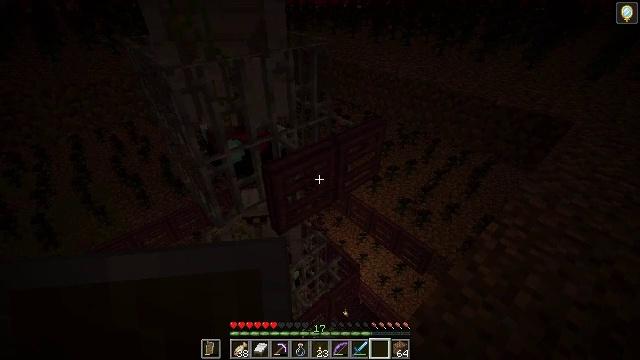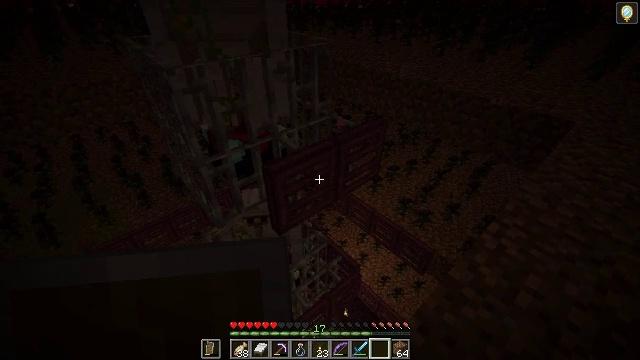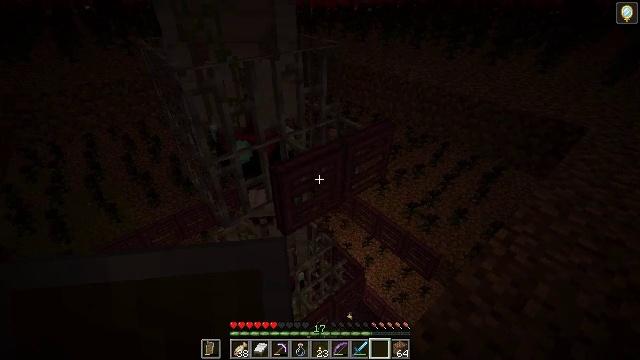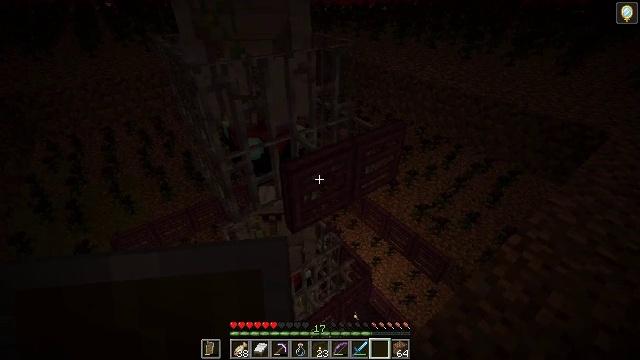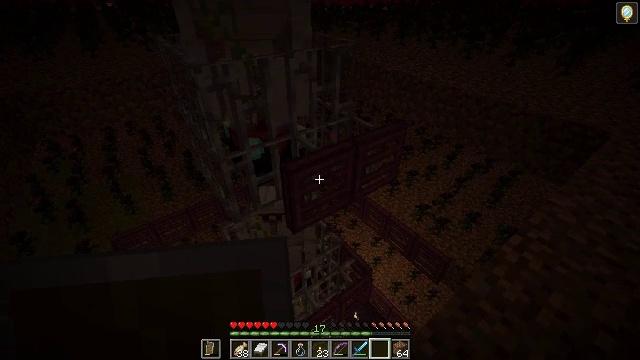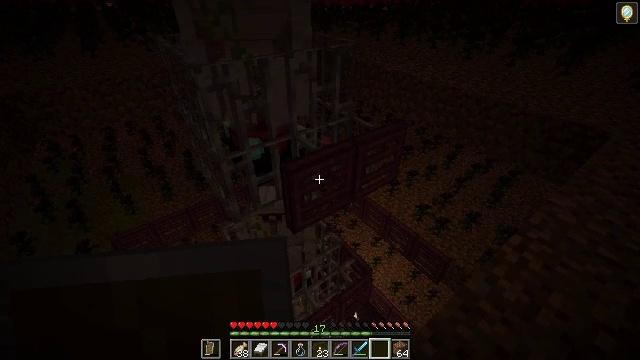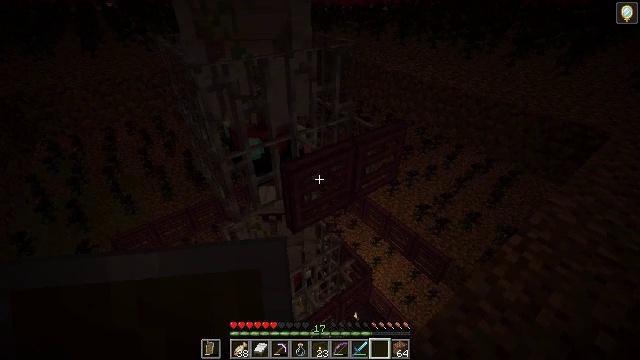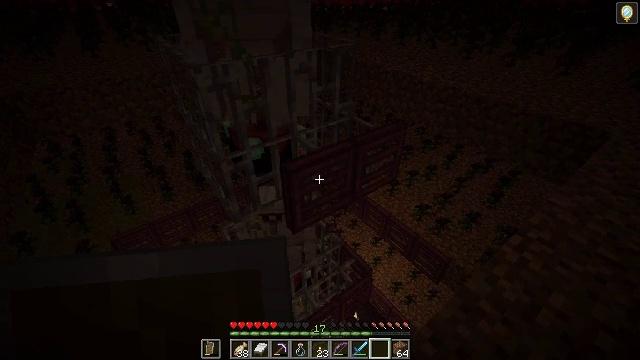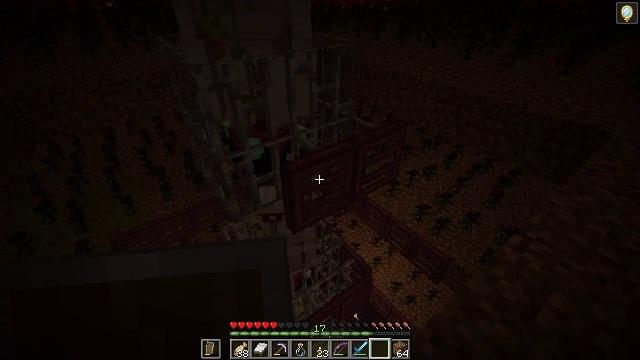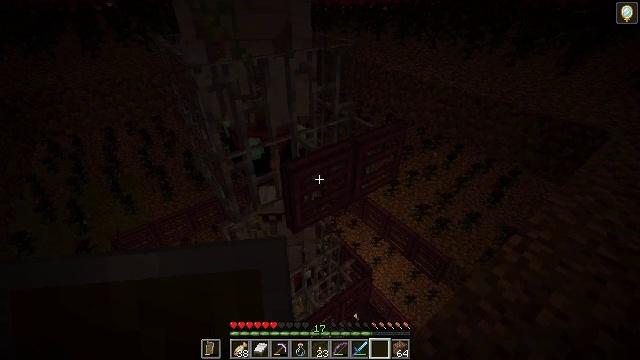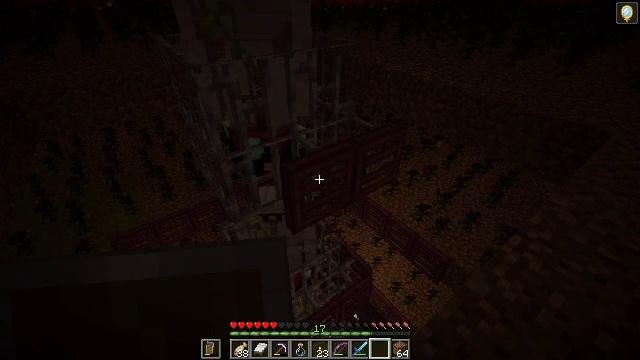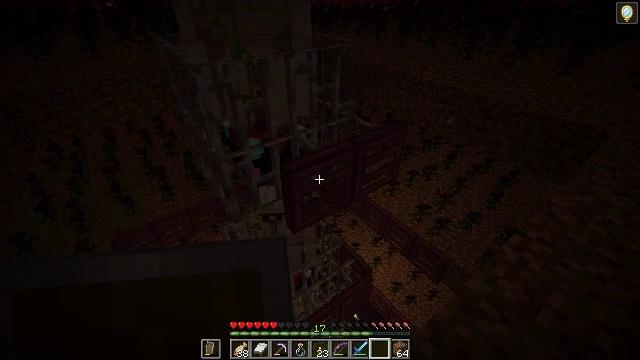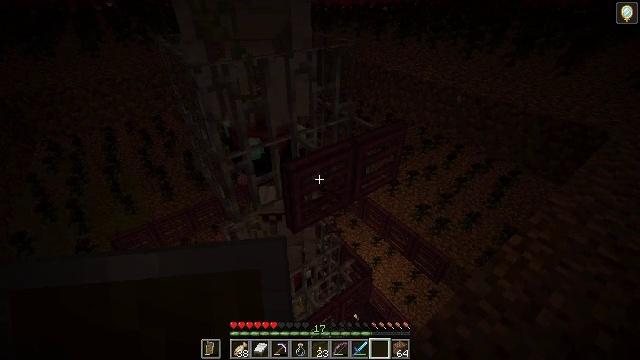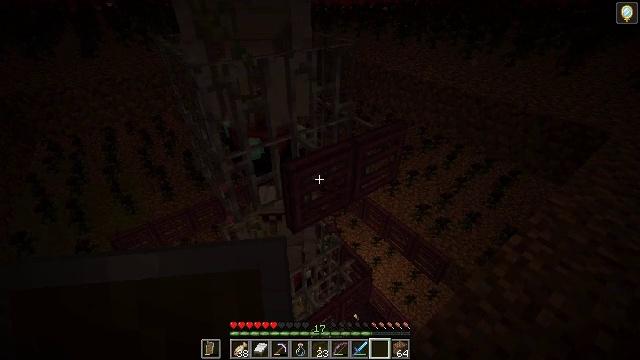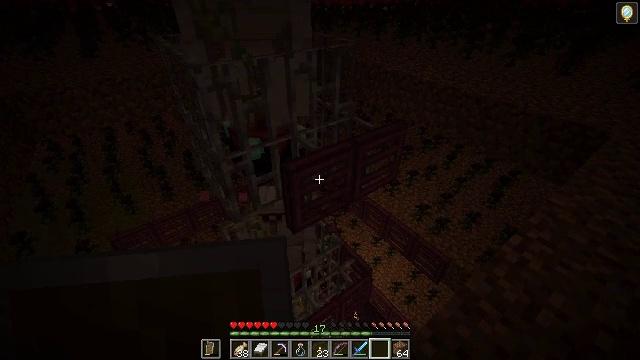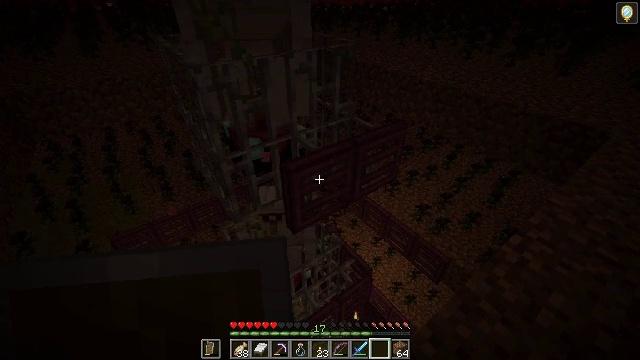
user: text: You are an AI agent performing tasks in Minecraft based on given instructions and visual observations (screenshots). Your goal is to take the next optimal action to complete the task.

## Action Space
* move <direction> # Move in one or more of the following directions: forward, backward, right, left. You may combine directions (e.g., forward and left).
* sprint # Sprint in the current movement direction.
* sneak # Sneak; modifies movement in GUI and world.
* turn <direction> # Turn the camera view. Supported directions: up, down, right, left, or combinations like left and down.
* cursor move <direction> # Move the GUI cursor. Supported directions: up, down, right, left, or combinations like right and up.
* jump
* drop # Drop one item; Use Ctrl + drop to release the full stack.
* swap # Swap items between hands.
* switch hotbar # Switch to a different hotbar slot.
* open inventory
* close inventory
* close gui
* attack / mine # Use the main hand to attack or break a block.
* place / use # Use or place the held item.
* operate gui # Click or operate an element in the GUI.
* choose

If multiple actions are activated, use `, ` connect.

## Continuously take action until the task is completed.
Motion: motion action
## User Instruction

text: Remove the crimson trapdoor.
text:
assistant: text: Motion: no_op
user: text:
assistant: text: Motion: turn left
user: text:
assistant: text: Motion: turn left
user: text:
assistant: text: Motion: attack / mine
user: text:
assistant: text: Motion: attack / mine
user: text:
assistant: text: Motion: attack / mine
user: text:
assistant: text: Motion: attack / mine
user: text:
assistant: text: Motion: attack / mine
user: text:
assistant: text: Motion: attack / mine
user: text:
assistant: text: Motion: attack / mine
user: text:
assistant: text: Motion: attack / mine
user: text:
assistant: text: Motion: attack / mine
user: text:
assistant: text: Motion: attack / mine
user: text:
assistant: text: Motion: attack / mine
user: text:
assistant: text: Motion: attack / mine
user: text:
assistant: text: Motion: attack / mine
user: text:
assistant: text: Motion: attack / mine
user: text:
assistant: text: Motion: attack / mine
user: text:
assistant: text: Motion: attack / mine
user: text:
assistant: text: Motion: attack / mine
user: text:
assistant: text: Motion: attack / mine
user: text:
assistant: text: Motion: attack / mine
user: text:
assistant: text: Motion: attack / mine
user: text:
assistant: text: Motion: attack / mine
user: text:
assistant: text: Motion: attack / mine
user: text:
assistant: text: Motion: attack / mine
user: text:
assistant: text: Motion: attack / mine
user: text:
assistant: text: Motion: attack / mine
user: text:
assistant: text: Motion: attack / mine
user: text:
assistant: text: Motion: attack / mine